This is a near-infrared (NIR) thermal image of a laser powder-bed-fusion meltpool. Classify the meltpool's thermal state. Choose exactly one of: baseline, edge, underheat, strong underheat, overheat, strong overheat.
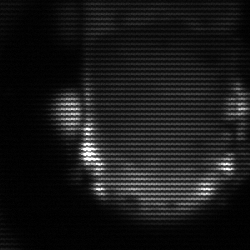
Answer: baseline